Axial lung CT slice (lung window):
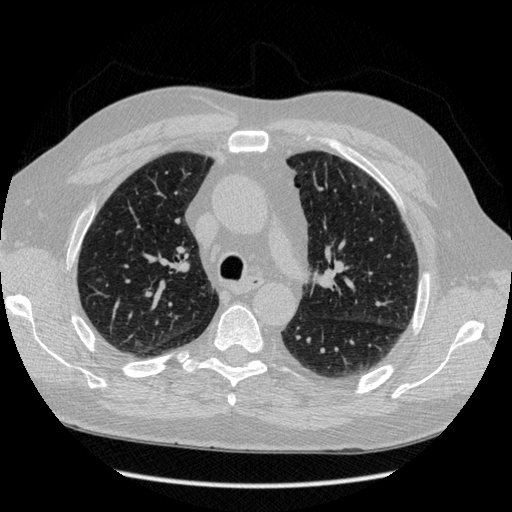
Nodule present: no